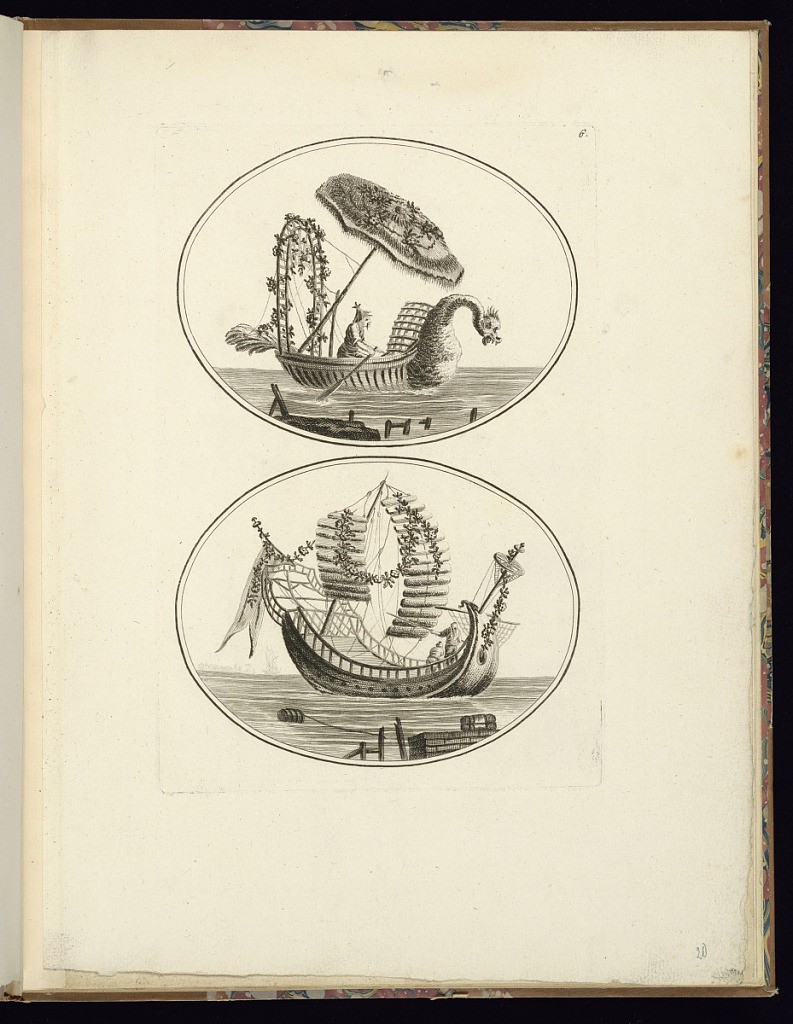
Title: Two Boats
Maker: Jean-Baptiste Pillement, French, 1728–1808
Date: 1773?
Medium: Etching on laid paper
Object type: Print
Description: Plate with two oval roundels depicting chinoiserie boats on water. In the upper roundel, a man rows a boat in the shape of a bird with a trellis arch in the rear and a large parasol above his head, decorated with flowers. In the lower roundel, two men in a large sailboat with hanging festoons of flowers. The plate is numbered.